Aerial crown-view tile of a tropical tree (Barro Colorado Island, Panama), acquired 20241216:
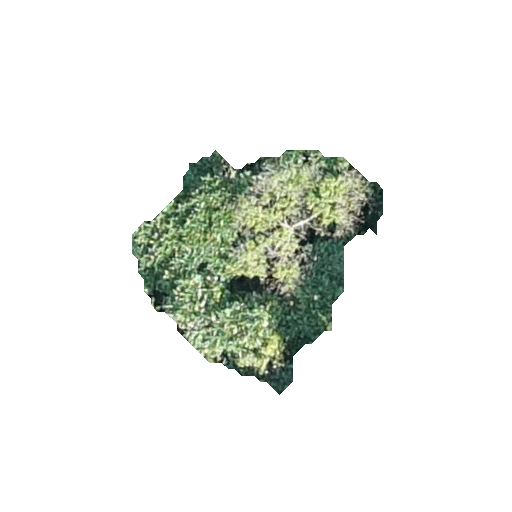
Species: Cordia alliodora
GBIF accepted scientific name: Cordia alliodora
Crown area: 55.571 m²